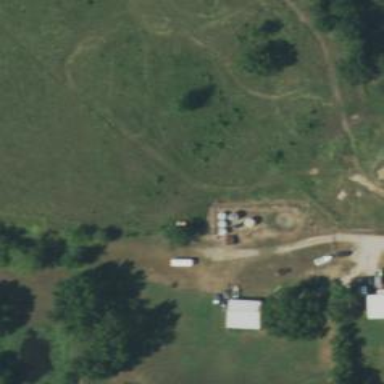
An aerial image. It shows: Silo.